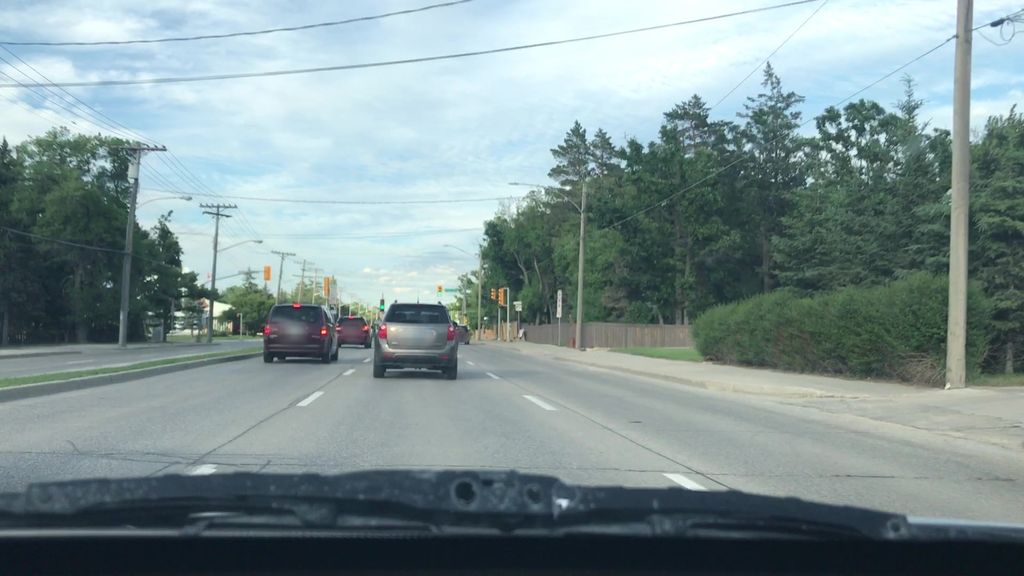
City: winnipeg